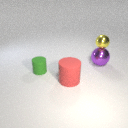
small yellow metal sphere above large purple metal sphere